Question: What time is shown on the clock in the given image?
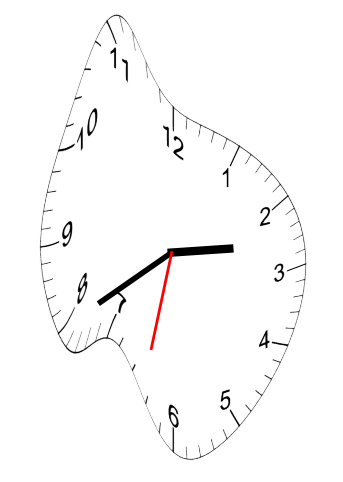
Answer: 02:39:32